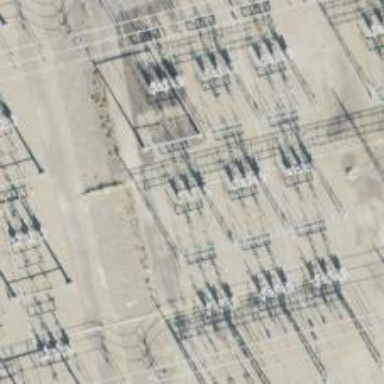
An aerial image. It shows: Switch used for power control.